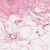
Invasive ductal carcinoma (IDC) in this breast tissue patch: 0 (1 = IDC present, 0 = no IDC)